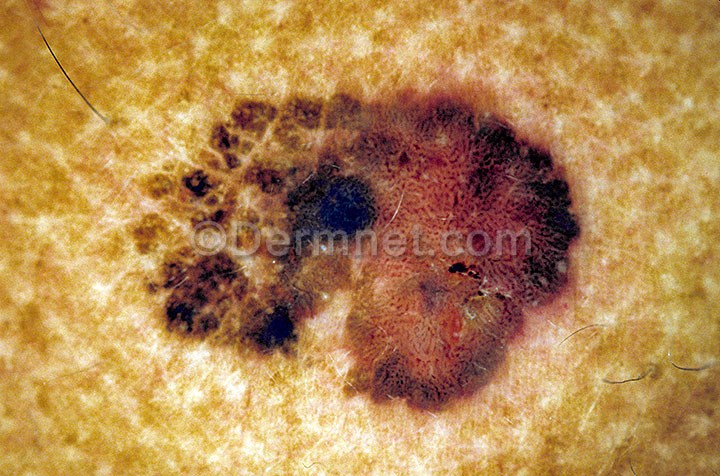
Disease: Actinic Keratosis Basal Cell Carcinoma and other Malignant Lesions